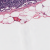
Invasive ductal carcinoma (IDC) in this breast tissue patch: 0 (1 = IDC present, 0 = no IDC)